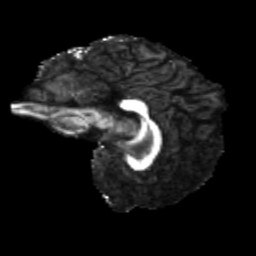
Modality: FA
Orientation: sagittal
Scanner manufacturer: siemens
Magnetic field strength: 3 T
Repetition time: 4 s
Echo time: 0.0594 s